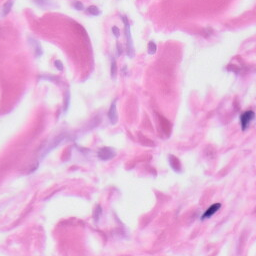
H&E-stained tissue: Skin